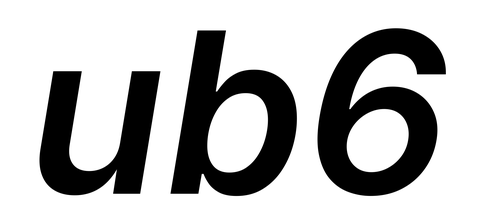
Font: Inter-Italic_SemiBold_Italic